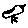
Label: bird